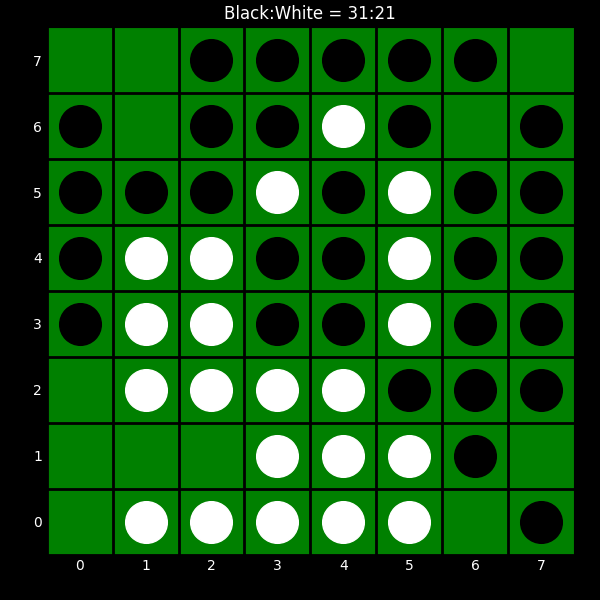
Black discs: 31
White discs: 21